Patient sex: M
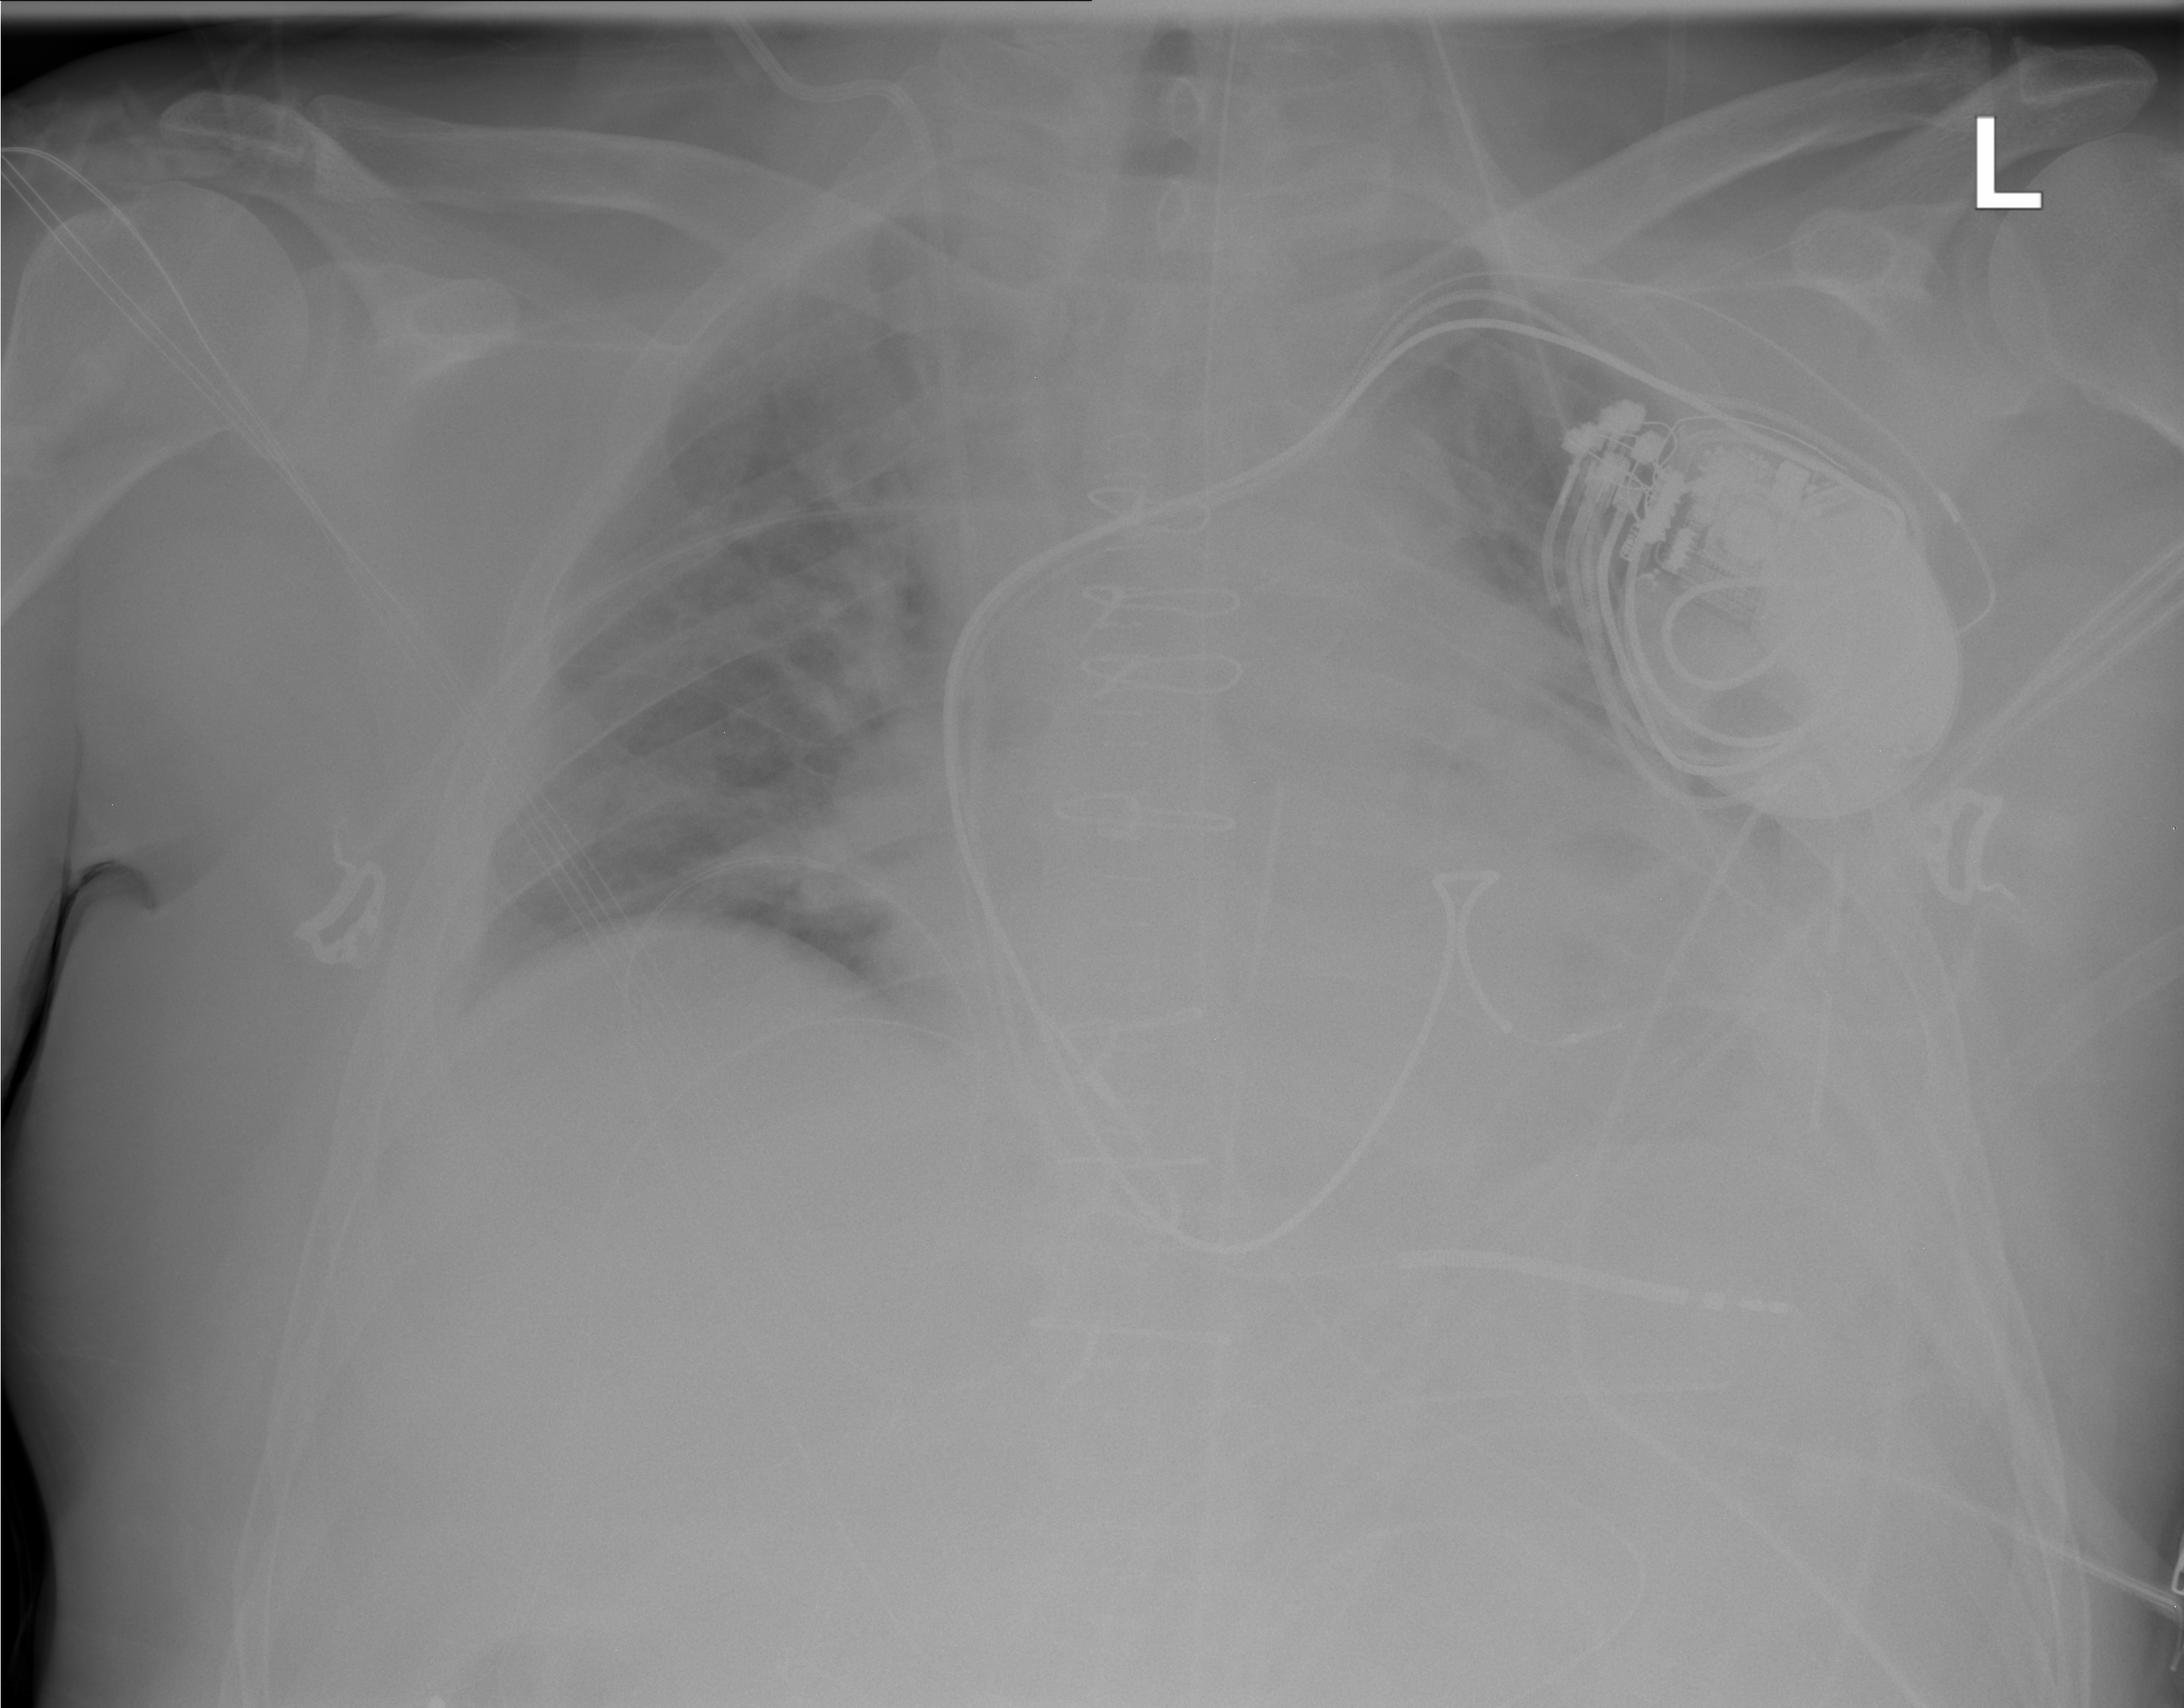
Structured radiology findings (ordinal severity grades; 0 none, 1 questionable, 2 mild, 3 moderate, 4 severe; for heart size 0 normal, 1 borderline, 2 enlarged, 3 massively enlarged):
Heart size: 3
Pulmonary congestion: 2
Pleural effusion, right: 0
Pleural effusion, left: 2
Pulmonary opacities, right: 0
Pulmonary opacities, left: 0
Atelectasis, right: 0
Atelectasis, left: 2